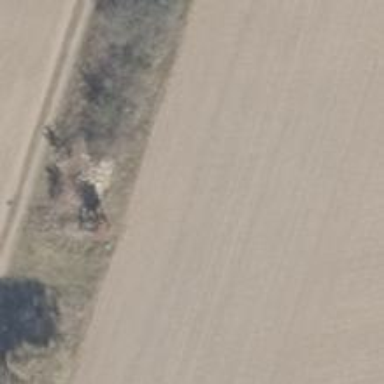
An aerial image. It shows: Shelter that serves as hunting stand.